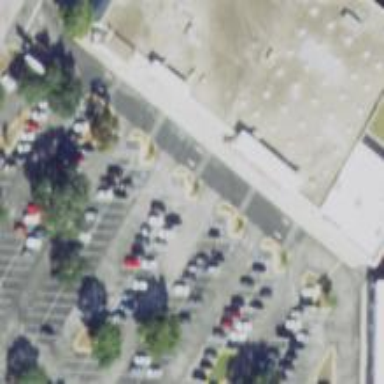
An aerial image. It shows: Parking space.